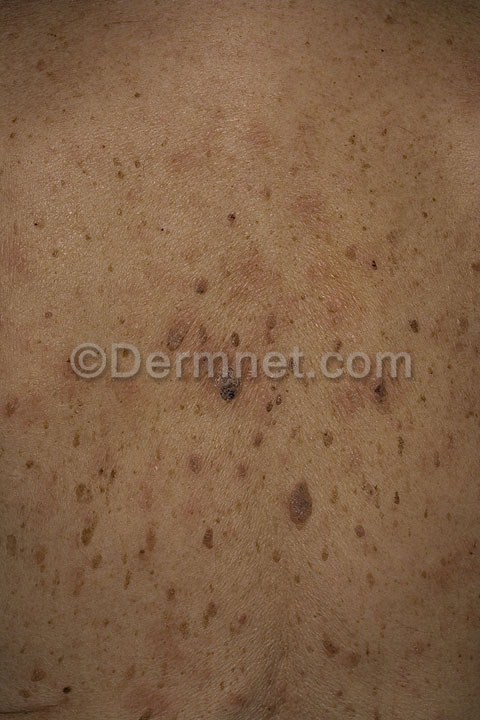
Disease: Seborrheic Keratoses and other Benign Tumors